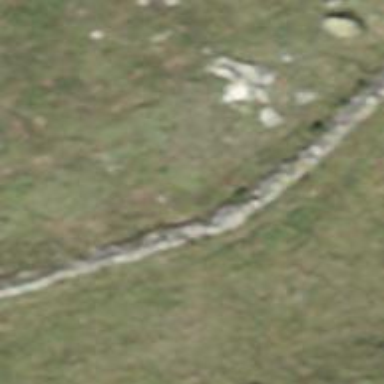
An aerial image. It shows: Wall barrier.